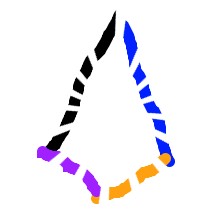
Shape: kite